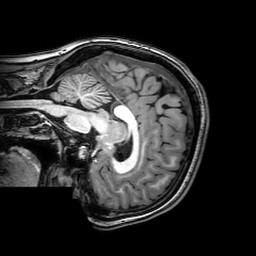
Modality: T1w
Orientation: sagittal
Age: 18
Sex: female
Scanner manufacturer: philips
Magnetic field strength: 3 T
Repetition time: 0.008179 s
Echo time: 0.00376 s